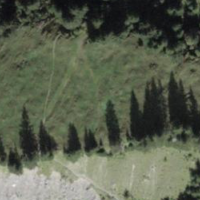
EUNIS habitat code: 43
Species observed at this site:
Parnassia palustris